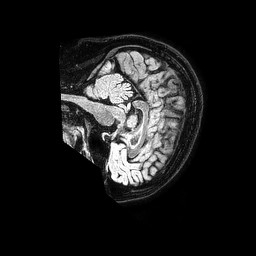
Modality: FLAIR
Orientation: sagittal
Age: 33
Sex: female
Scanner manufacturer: philips
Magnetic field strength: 1.5 T
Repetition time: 4.8 s
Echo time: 0.3 s